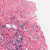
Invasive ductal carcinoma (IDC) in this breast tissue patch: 1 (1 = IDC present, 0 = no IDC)